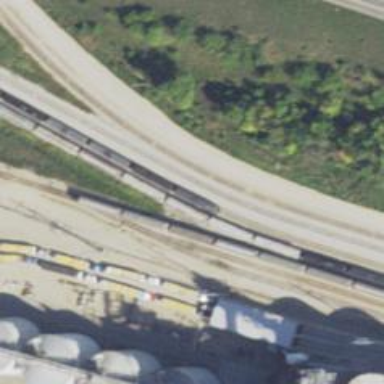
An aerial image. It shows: Rail spur service.